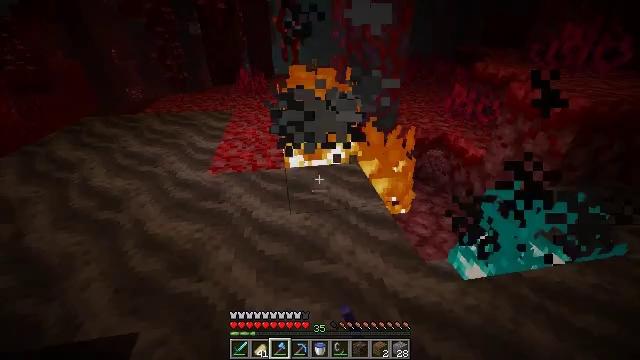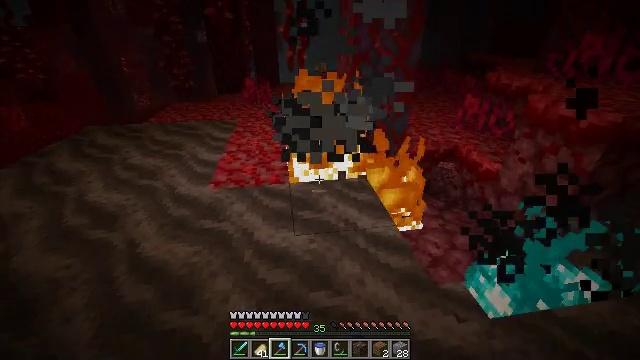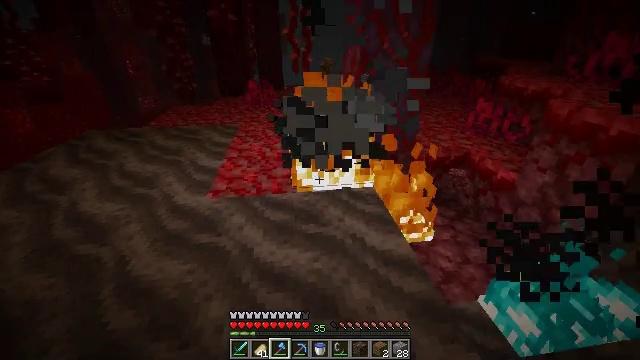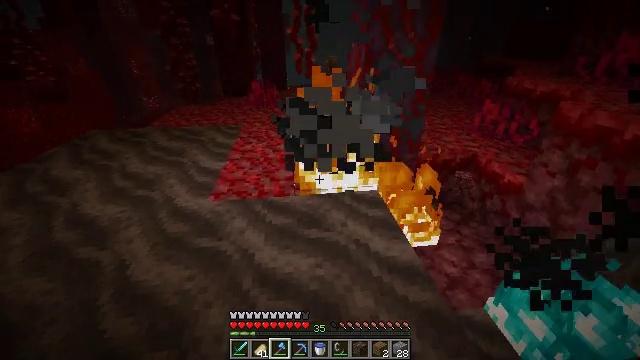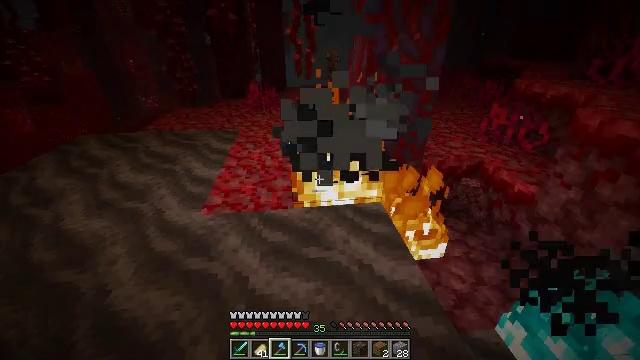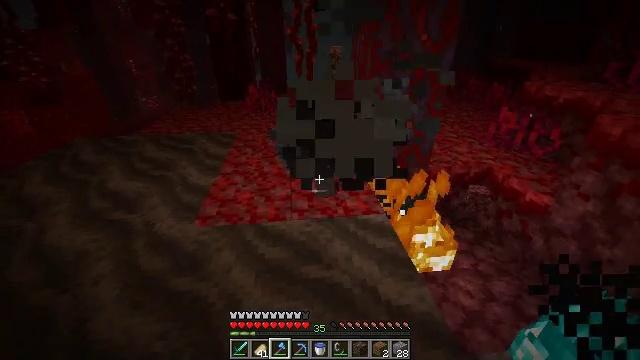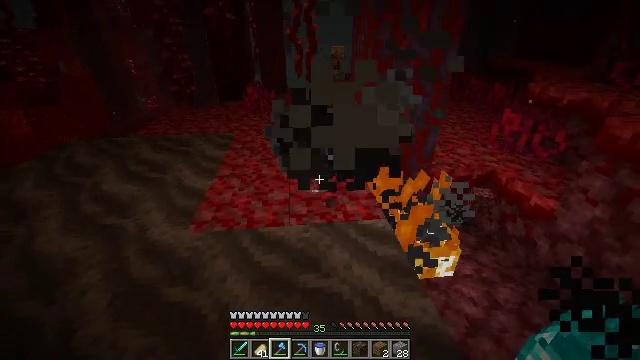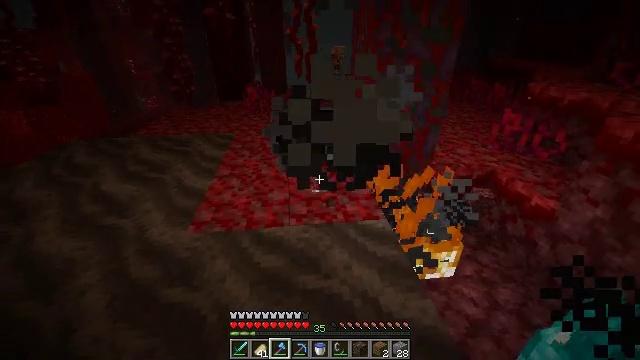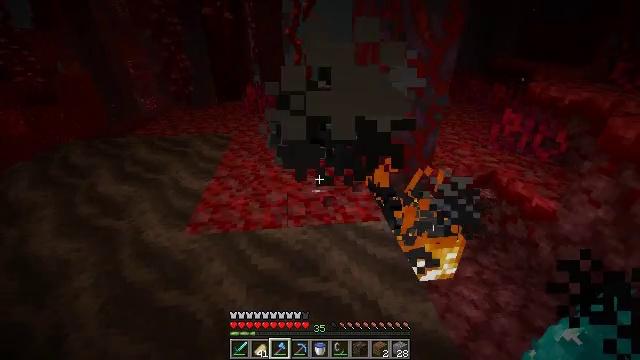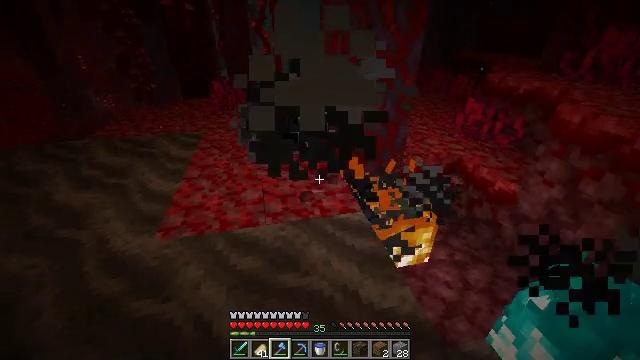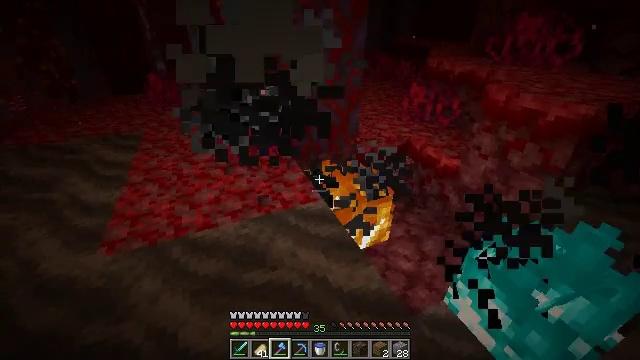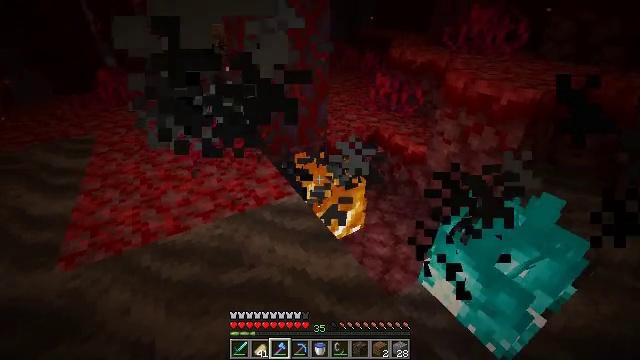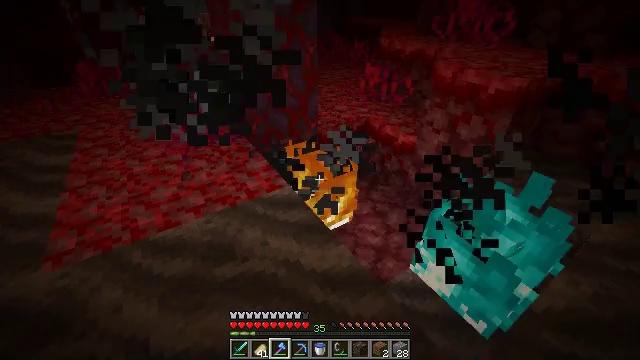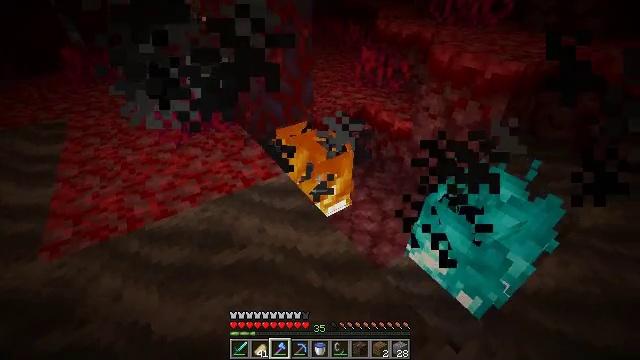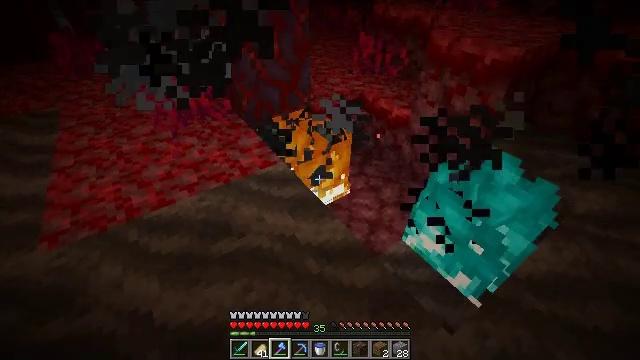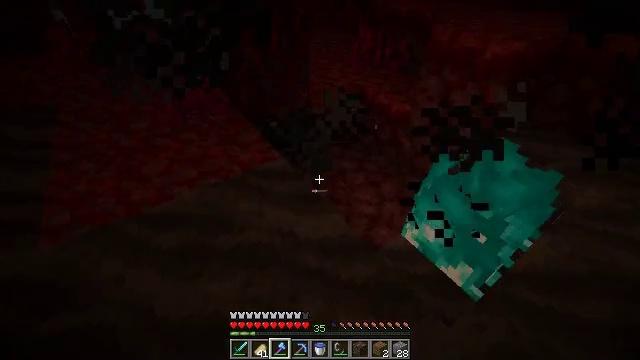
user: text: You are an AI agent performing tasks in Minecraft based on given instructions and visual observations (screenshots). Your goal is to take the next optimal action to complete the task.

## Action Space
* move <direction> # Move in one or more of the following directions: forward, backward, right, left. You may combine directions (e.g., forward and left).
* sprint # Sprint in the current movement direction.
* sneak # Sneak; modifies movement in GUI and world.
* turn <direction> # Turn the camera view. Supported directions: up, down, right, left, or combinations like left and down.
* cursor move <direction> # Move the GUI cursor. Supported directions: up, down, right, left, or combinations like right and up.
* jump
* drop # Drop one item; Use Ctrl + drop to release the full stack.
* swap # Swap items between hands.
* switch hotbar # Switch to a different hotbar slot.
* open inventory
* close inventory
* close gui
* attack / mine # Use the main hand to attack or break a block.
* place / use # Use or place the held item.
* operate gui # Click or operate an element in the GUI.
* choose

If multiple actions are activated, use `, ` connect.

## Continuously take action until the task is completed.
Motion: motion action
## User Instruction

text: Remove the fire source.
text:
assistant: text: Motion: move forward, turn left and up
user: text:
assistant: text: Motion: move forward
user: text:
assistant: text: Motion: move forward
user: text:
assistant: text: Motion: move forward
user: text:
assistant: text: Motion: attack / mine
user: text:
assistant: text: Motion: attack / mine
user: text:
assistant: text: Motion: attack / mine
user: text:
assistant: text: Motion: attack / mine
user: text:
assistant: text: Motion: turn right and down
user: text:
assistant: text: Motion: turn right and down
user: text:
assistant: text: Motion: turn right and down
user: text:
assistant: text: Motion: turn right and down
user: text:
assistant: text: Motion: turn right and down
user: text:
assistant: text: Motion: turn down
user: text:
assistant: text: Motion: turn down, attack / mine
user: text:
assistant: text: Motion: attack / mine
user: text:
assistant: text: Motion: attack / mine
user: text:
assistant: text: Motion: attack / mine
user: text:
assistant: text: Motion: turn right
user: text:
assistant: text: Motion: no_op